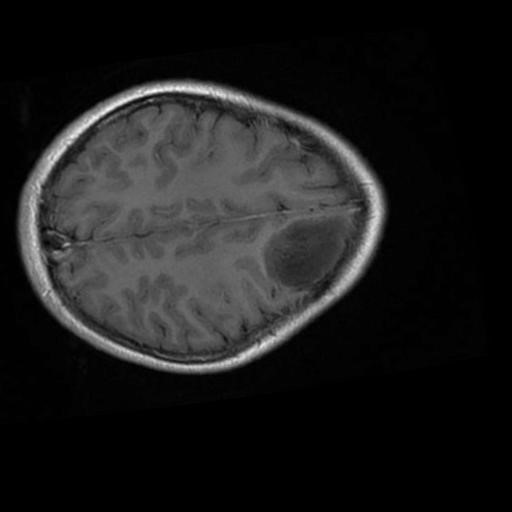
Label: brain_glioma